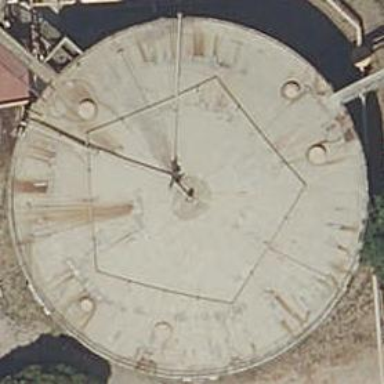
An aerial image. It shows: Storage tank that is man-made.